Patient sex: F
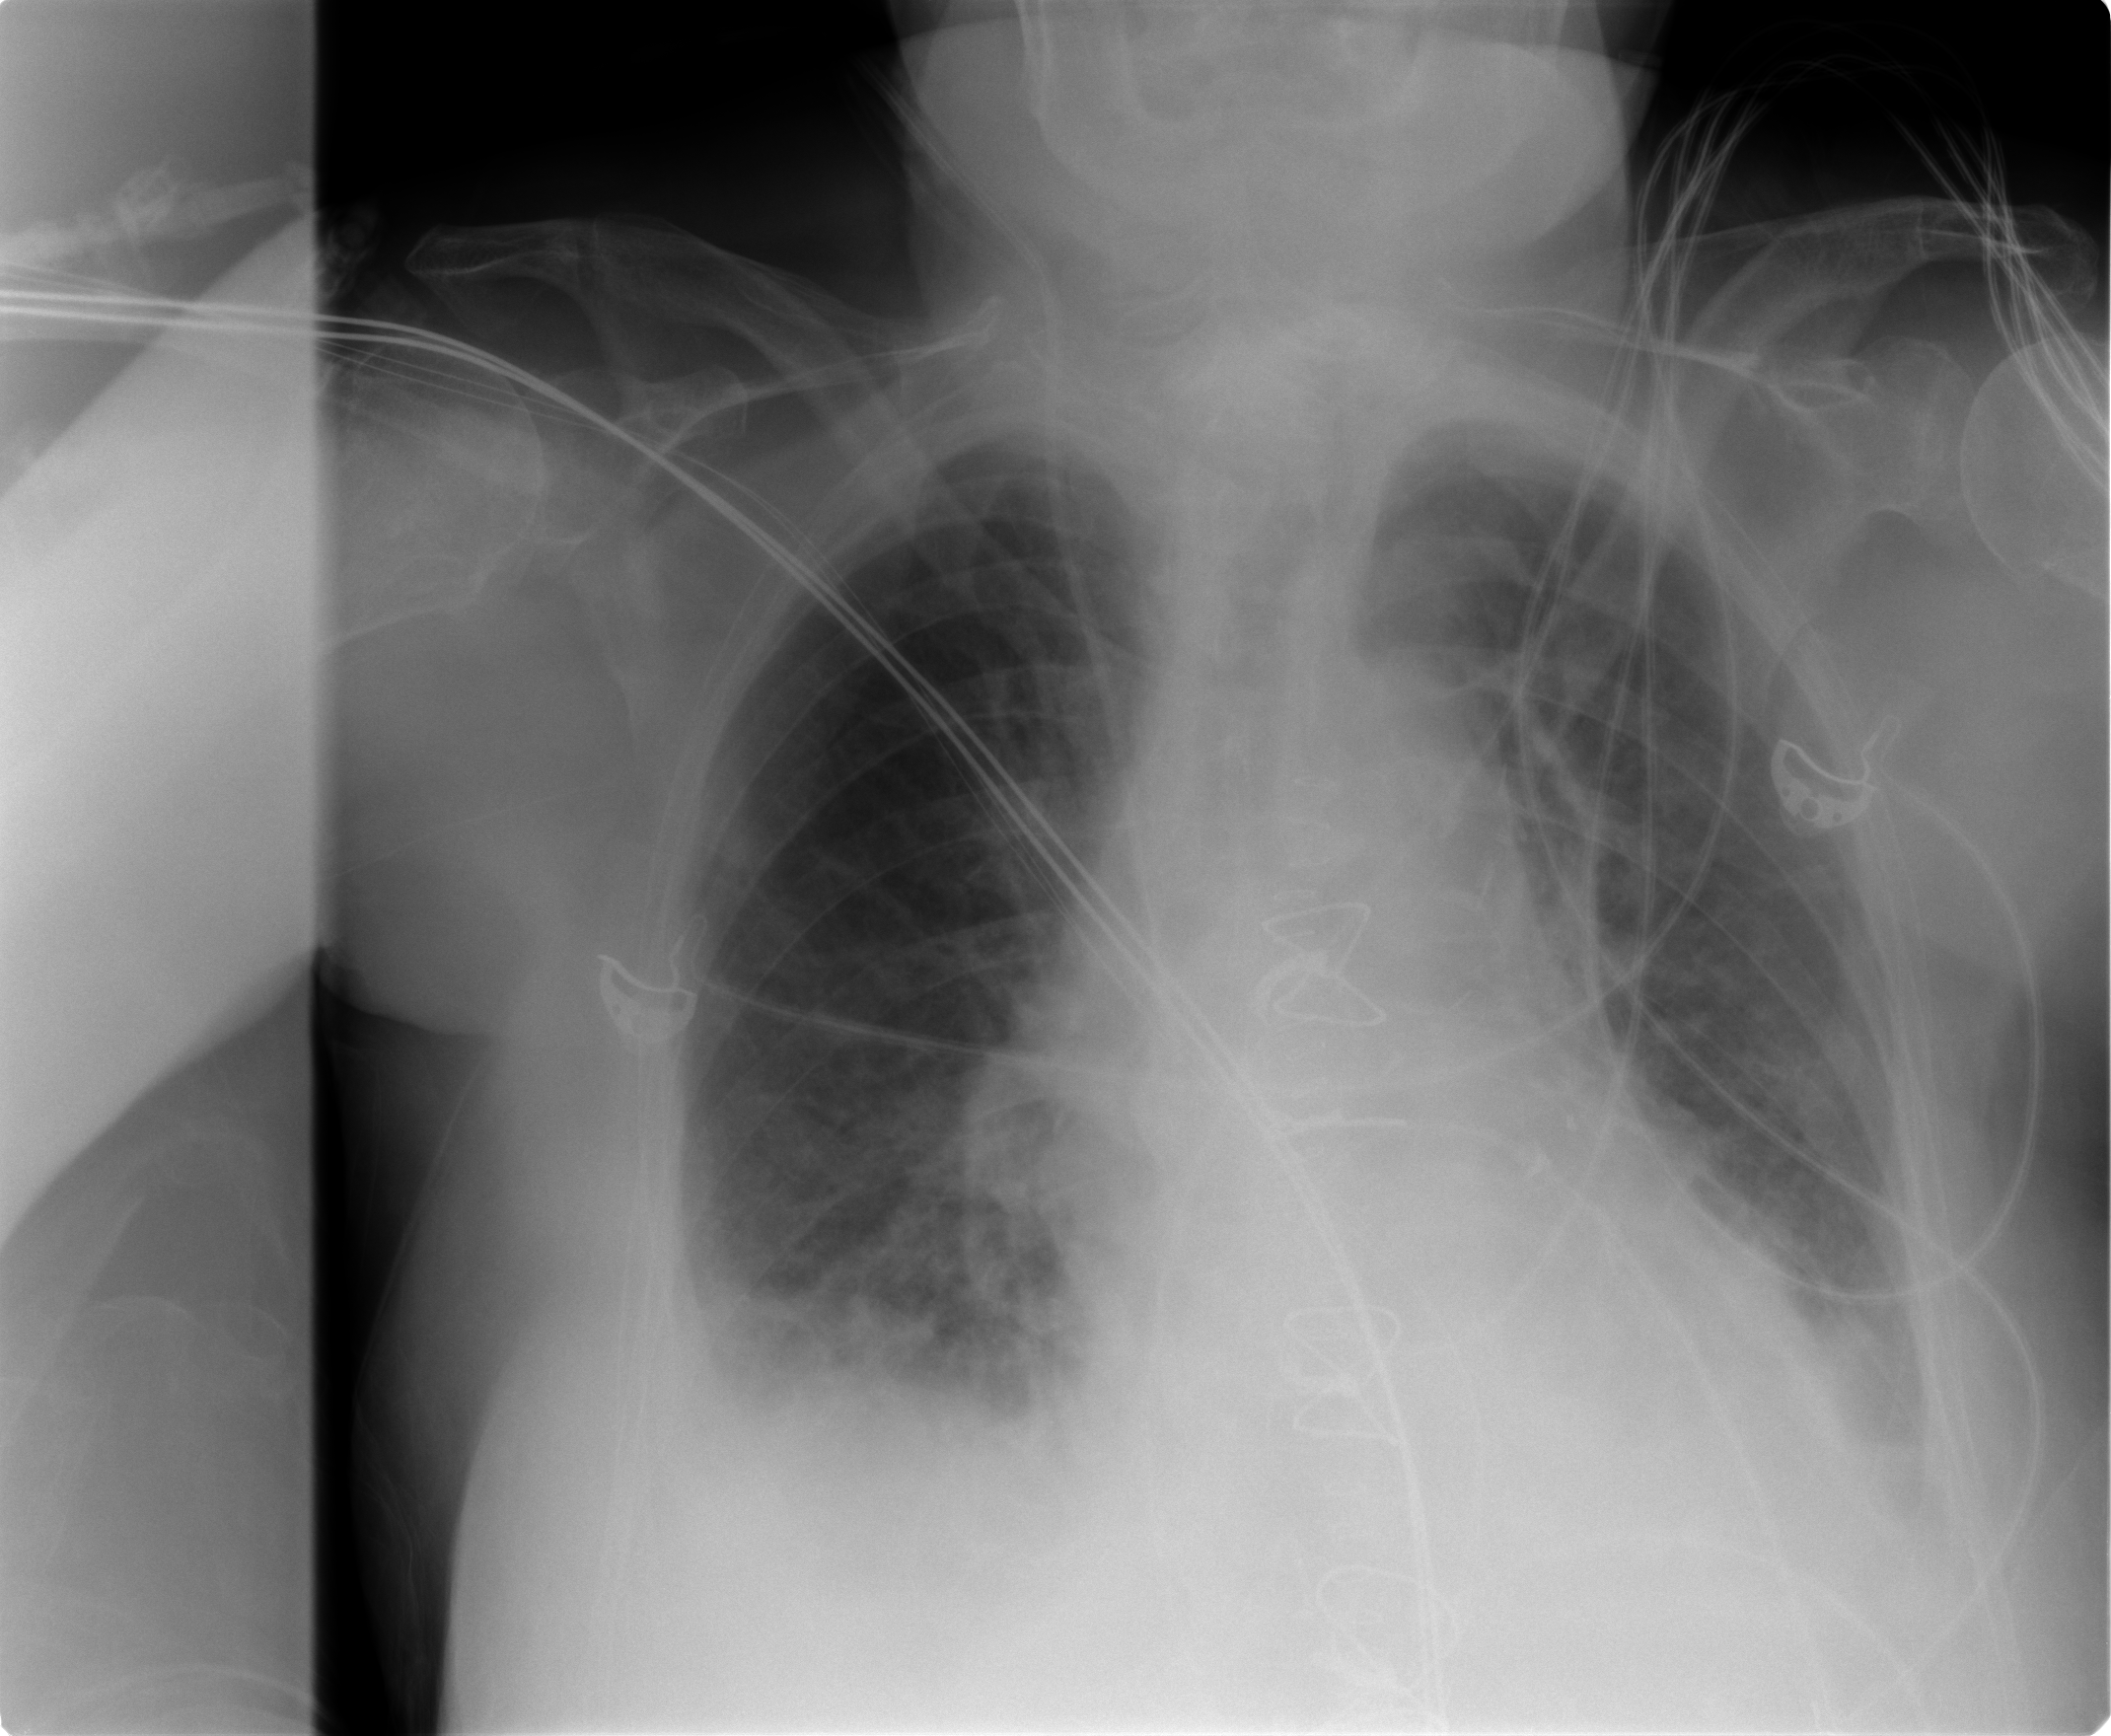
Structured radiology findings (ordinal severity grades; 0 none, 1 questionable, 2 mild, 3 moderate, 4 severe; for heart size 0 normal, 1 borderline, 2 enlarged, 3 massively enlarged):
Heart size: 0
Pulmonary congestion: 2
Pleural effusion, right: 1
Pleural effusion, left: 1
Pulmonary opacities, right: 0
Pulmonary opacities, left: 0
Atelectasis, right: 2
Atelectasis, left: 2